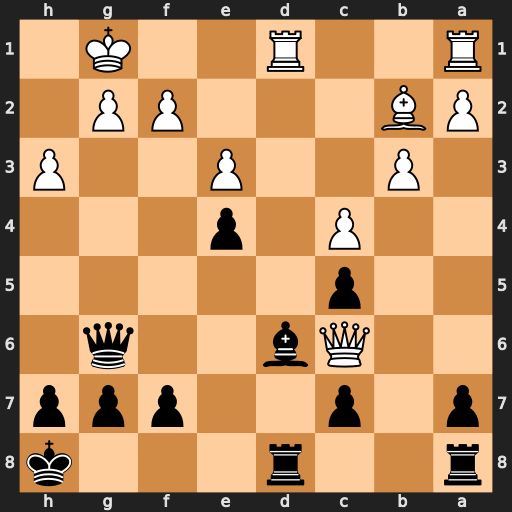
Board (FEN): r2r3k/p1p2ppp/2Qb2q1/2p5/2P1p3/1P2P2P/PB3PP1/R2R2K1
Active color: b
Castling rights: -
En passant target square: -
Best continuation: Bh2+ Kxh2 Qxc6